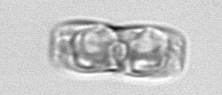
Label: pennate_morphotype1